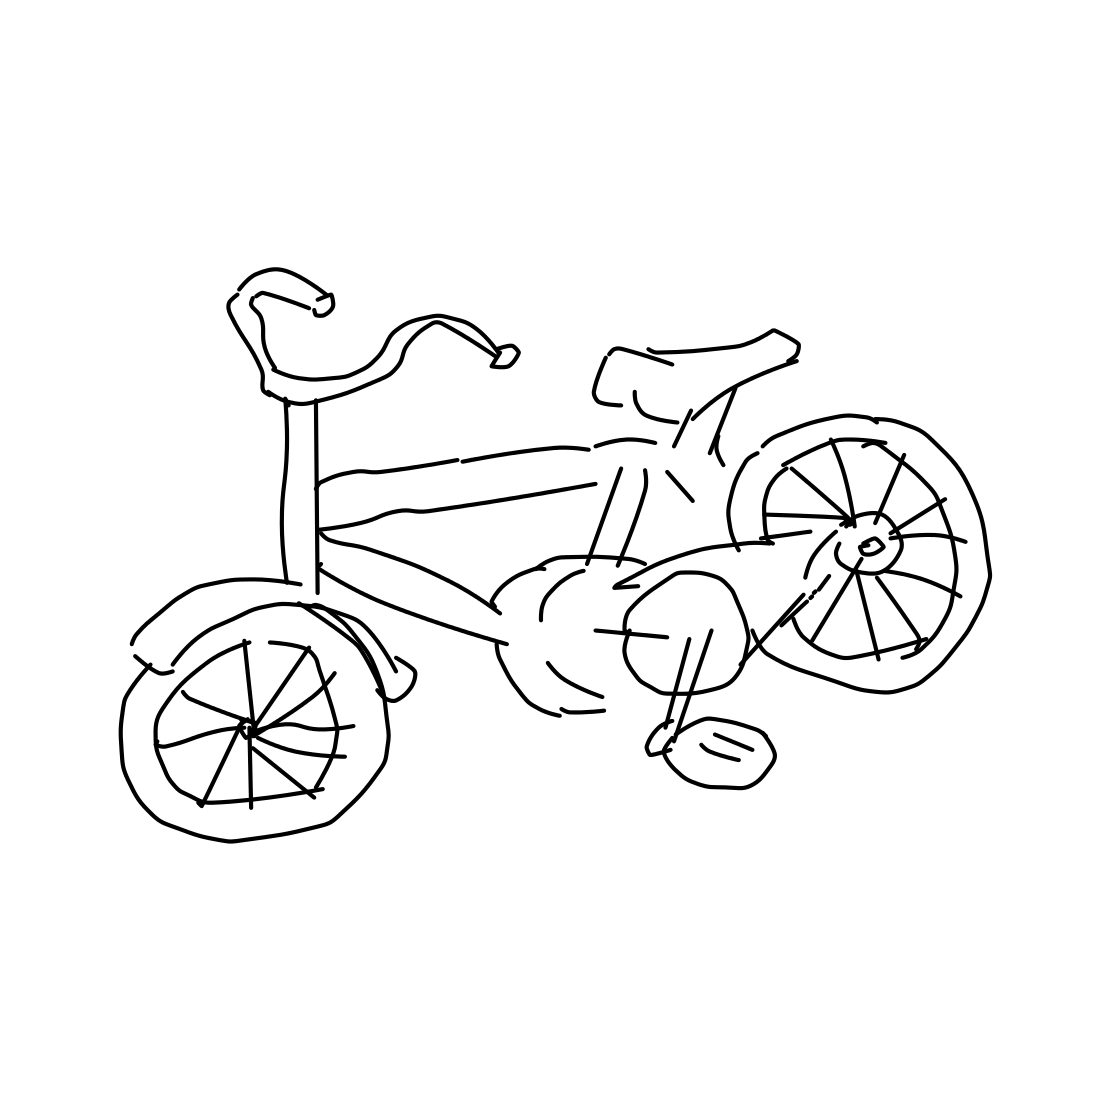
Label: bicycle